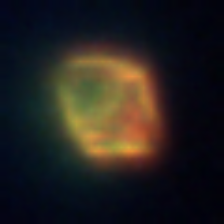
Taxon: Heterocapsa
Group: Dinoflagellates